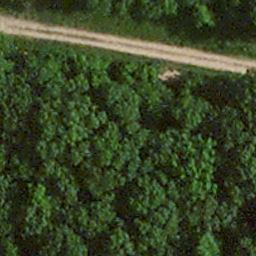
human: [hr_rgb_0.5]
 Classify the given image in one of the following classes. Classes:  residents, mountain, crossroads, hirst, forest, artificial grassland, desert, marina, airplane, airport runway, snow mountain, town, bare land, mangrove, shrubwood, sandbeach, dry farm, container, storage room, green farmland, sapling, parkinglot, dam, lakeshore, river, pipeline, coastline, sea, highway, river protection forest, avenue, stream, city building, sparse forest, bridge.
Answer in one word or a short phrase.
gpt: avenue